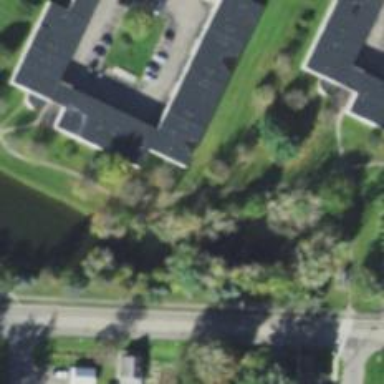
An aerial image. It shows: Asphalt footway path.